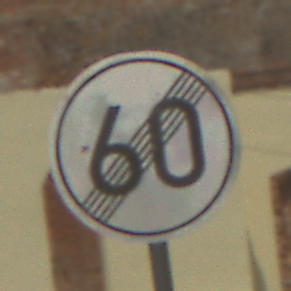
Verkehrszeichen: EndeGeschwindigkeit60
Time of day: Midday
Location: Outdoor (Suburban)
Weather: PartlyCloudy
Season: NotSpecified
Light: Natural